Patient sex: M
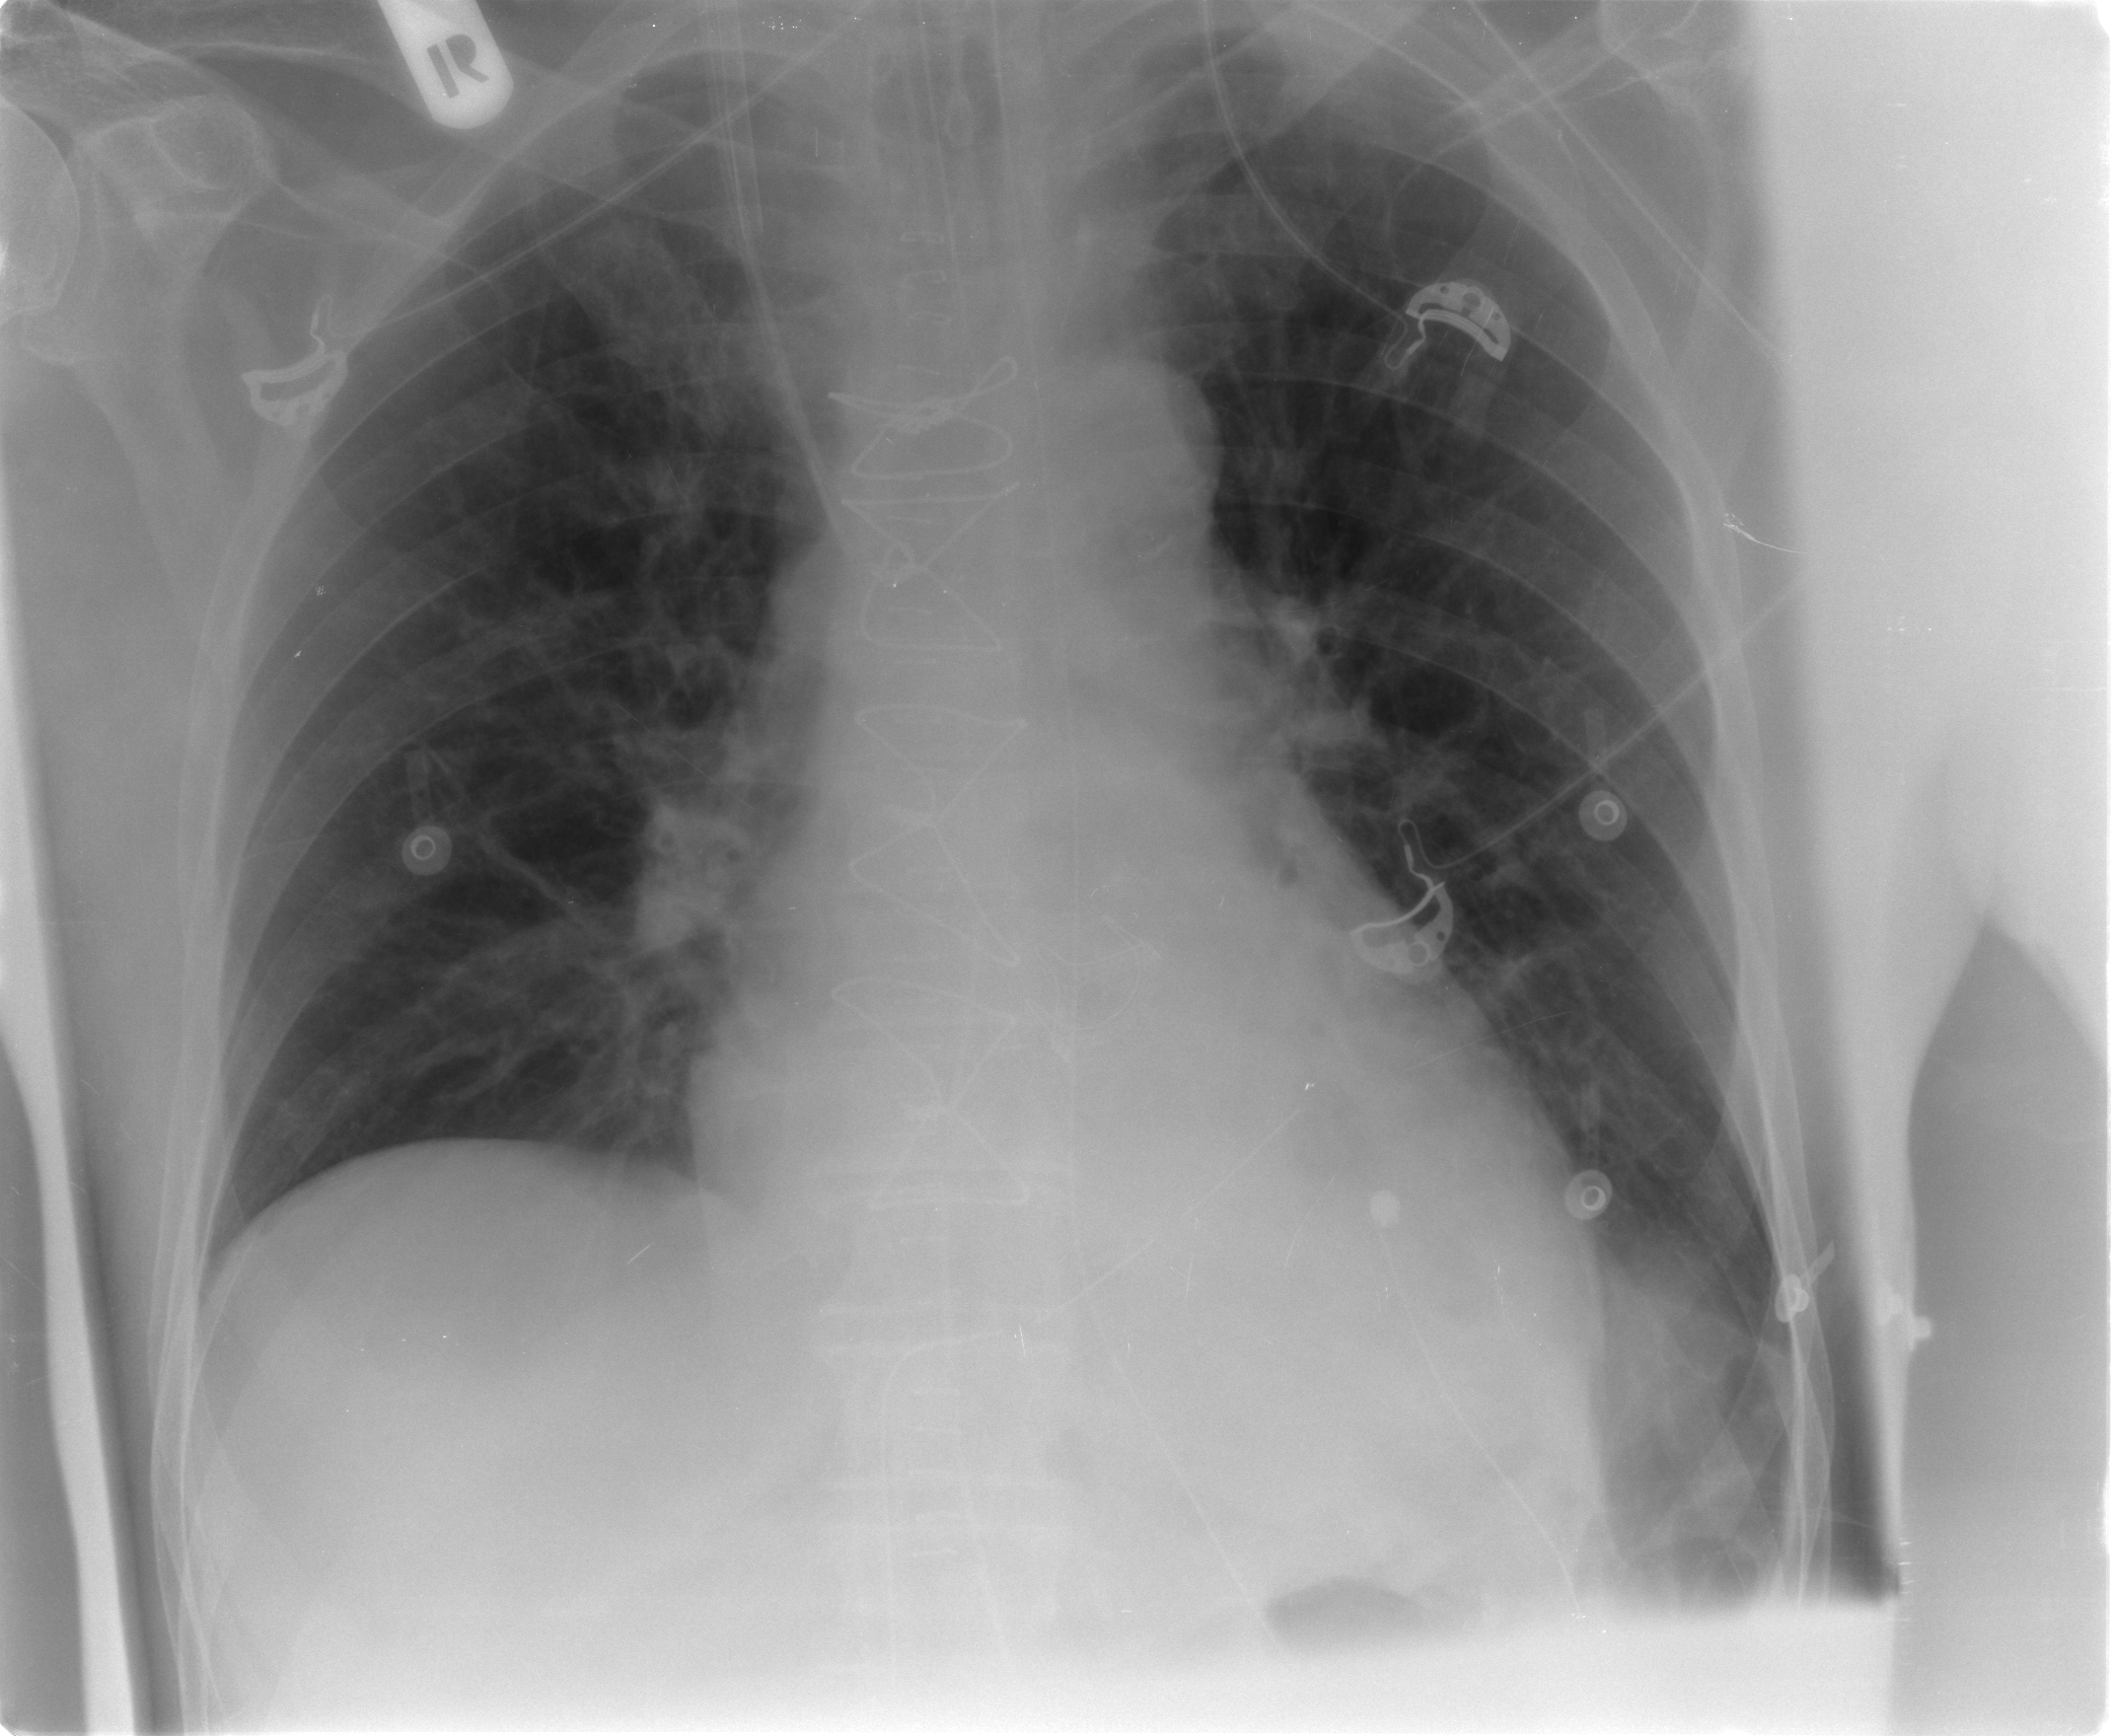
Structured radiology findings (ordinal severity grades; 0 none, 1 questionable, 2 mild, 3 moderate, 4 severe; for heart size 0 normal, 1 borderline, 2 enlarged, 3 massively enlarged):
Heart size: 2
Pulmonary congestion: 1
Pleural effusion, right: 0
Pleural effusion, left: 0
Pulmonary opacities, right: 0
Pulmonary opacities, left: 0
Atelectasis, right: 1
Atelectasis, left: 1